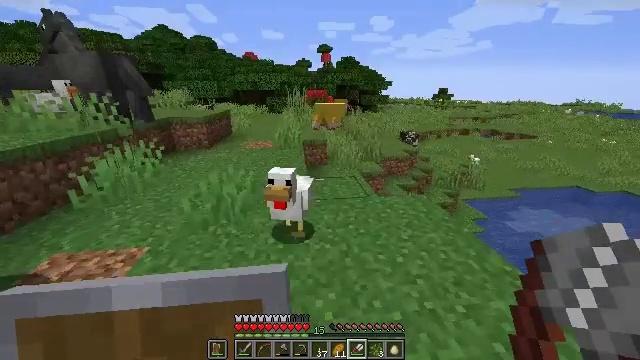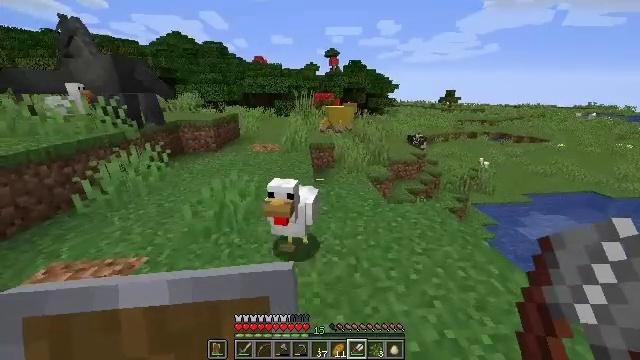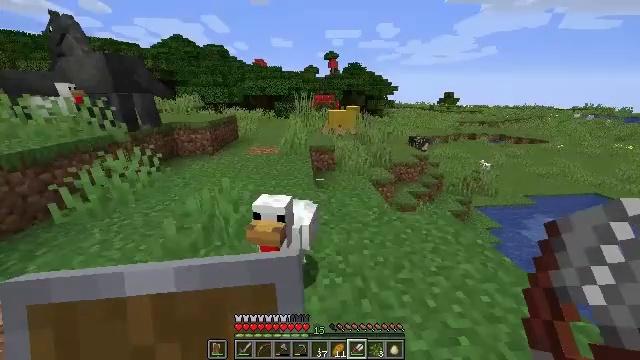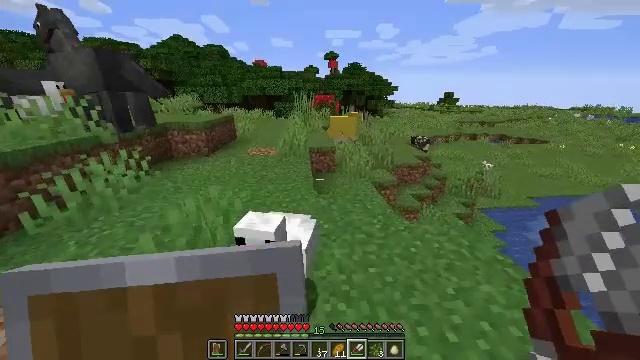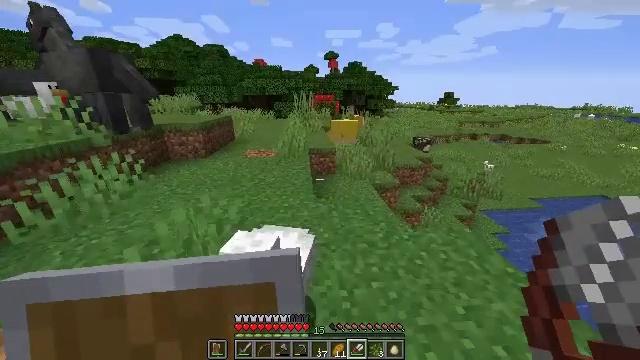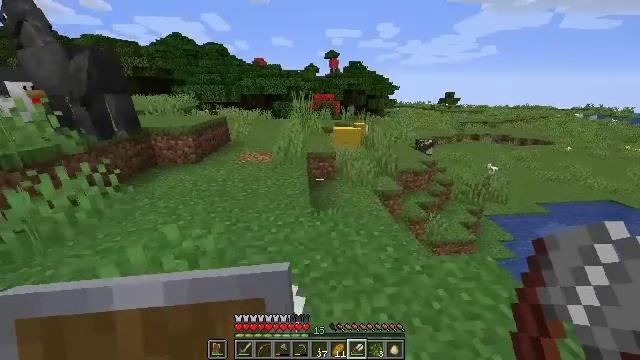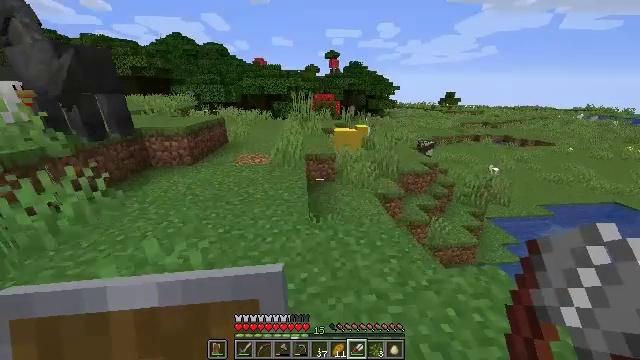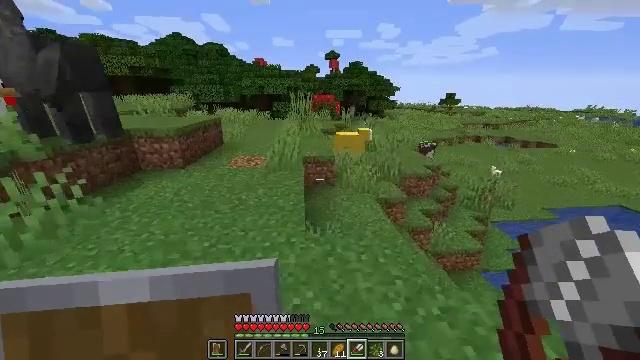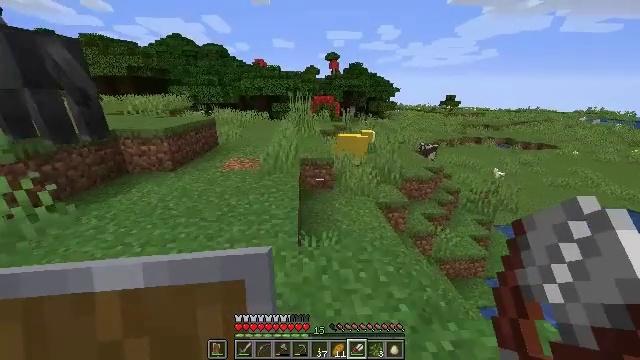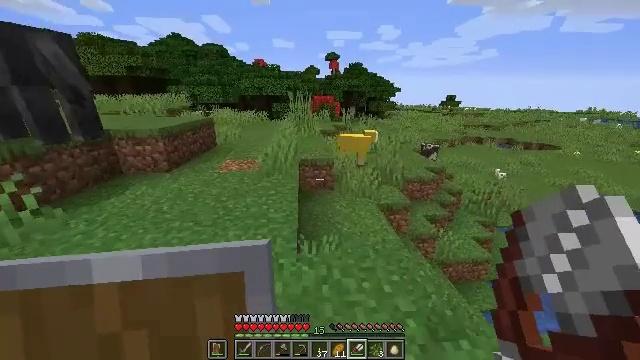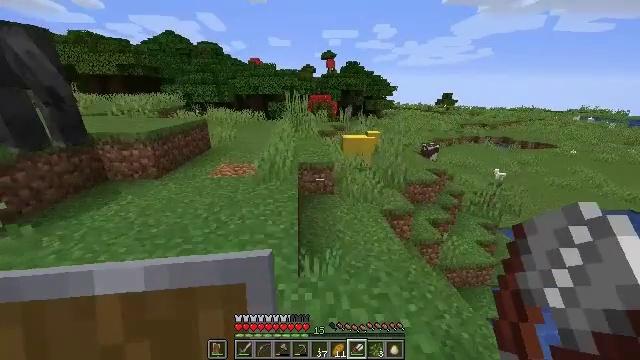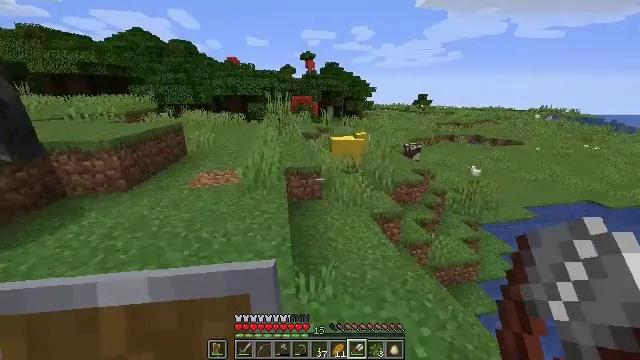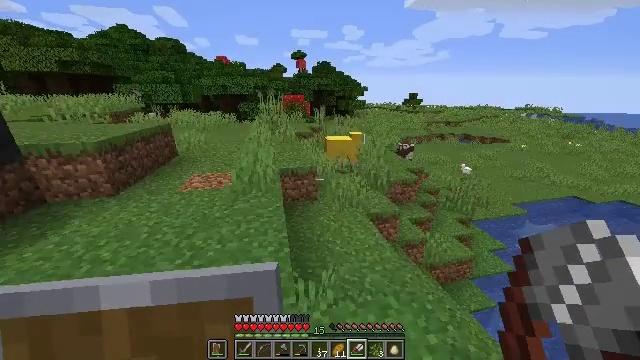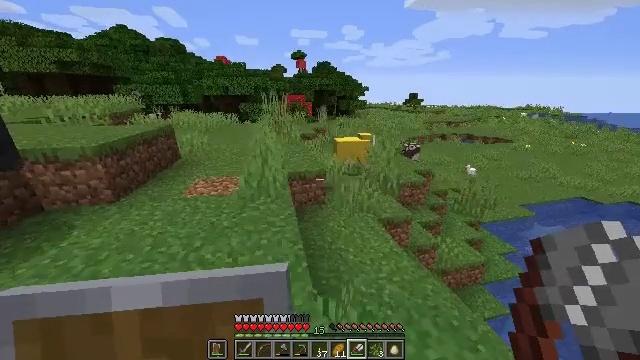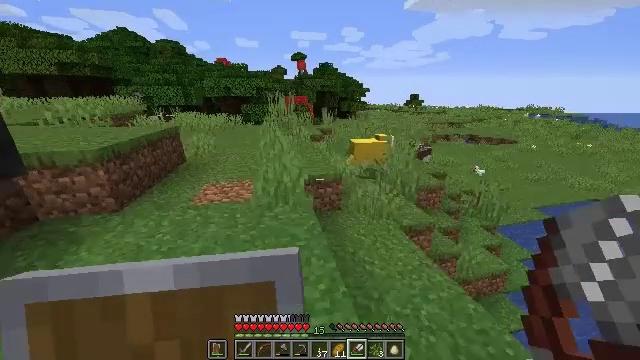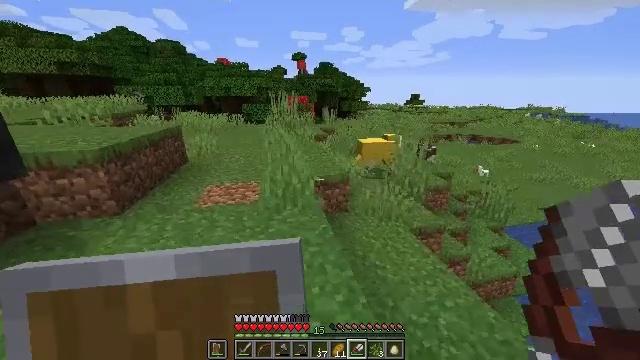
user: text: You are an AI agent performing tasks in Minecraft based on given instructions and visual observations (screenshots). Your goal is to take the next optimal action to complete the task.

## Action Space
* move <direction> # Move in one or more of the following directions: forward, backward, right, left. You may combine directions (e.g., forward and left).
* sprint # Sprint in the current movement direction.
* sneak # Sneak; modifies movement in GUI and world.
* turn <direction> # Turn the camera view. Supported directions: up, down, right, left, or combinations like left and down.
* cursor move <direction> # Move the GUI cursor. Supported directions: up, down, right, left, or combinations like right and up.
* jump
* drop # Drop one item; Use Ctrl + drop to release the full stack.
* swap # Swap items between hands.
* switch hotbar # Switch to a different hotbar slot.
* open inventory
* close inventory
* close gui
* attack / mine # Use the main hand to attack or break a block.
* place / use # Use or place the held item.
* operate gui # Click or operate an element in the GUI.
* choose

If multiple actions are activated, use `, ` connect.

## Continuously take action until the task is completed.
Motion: motion action
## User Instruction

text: Combine yellow wool and wooden planks to craft a yellow bed.
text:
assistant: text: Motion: move forward, turn left
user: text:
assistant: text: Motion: move forward
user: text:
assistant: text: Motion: move forward
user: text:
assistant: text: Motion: move forward
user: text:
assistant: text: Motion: move forward
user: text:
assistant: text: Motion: move forward
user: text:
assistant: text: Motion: move forward
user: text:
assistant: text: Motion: move forward
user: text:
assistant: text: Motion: move forward and move left
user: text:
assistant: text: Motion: move forward and move left
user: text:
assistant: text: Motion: move forward and move left, turn right
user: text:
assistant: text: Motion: move forward and move left, turn right
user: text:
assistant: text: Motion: move forward and move left
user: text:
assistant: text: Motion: move forward and move left
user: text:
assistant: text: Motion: move forward and move left
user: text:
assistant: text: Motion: move forward and move left
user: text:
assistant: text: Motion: move forward
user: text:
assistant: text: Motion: move forward
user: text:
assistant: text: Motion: move forward, sprint
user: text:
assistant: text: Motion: move forward, sprint
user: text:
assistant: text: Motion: move forward, sprint
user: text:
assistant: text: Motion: move forward
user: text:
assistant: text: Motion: move forward
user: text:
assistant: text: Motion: move forward
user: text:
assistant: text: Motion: move forward
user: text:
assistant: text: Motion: move forward
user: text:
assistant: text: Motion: move forward
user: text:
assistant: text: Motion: move forward, turn right
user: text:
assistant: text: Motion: move forward, turn right
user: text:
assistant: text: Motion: move forward, turn right